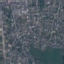
Land use / land cover: Residential